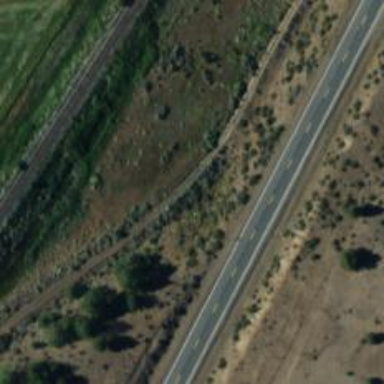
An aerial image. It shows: Track road.